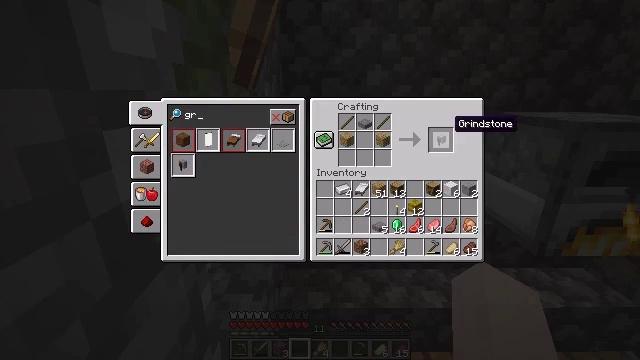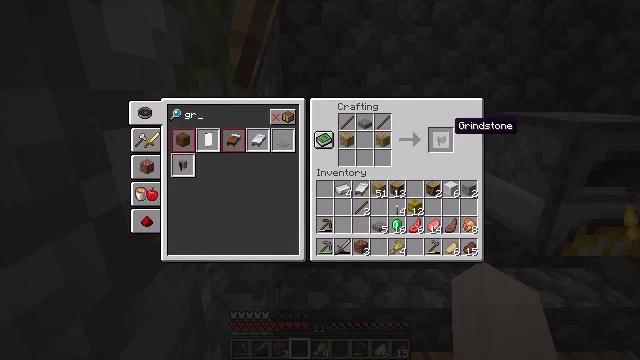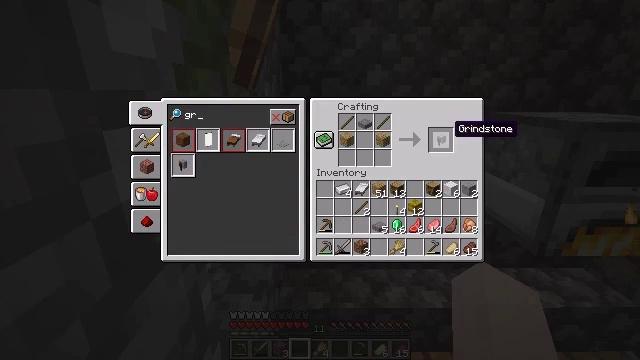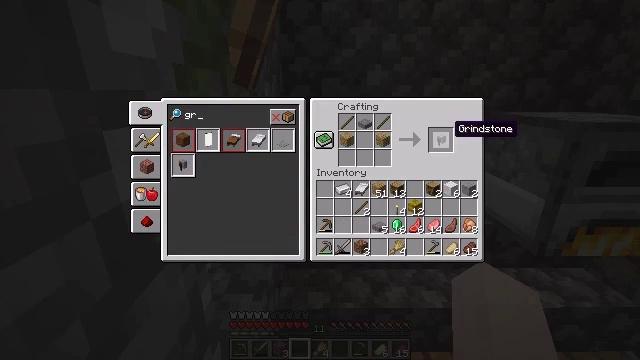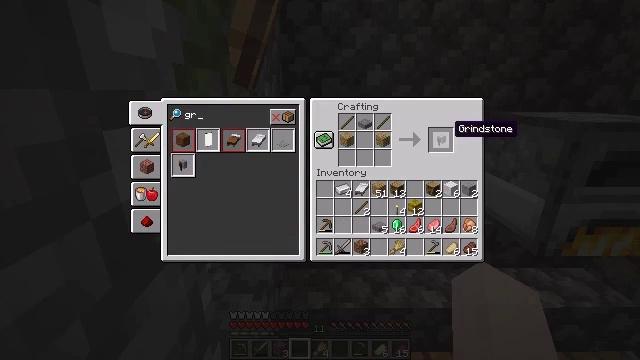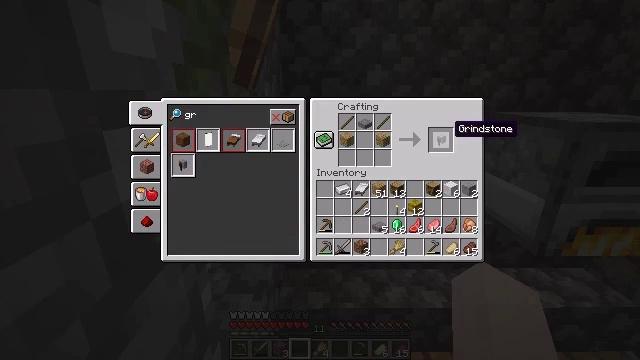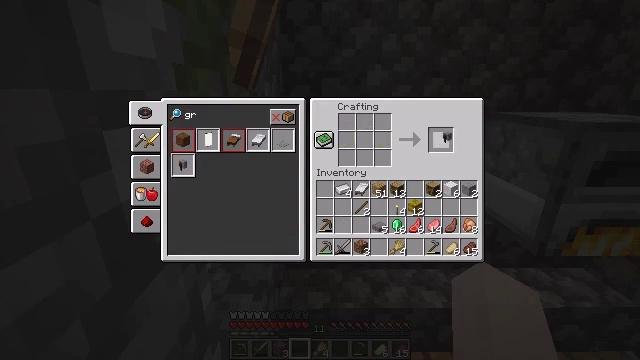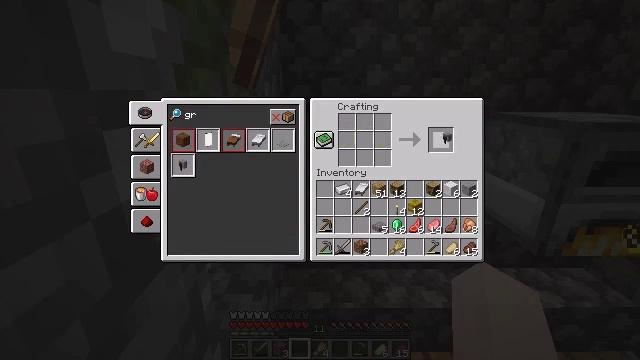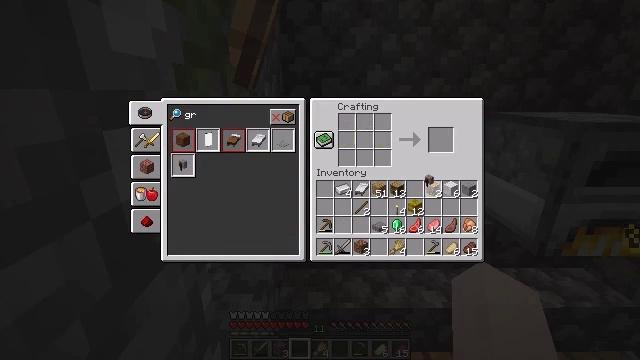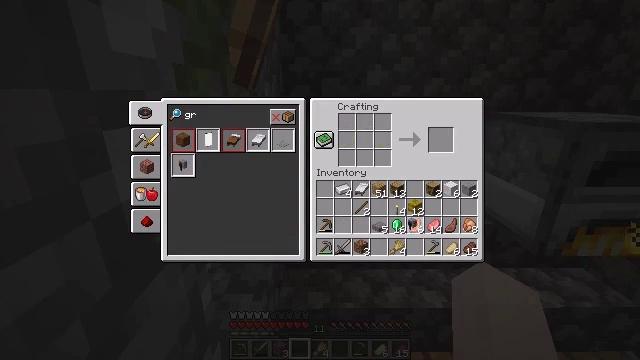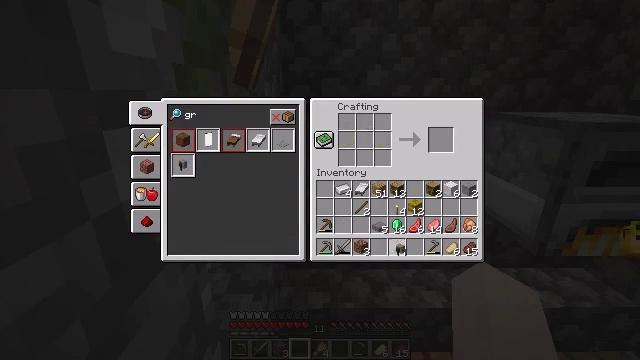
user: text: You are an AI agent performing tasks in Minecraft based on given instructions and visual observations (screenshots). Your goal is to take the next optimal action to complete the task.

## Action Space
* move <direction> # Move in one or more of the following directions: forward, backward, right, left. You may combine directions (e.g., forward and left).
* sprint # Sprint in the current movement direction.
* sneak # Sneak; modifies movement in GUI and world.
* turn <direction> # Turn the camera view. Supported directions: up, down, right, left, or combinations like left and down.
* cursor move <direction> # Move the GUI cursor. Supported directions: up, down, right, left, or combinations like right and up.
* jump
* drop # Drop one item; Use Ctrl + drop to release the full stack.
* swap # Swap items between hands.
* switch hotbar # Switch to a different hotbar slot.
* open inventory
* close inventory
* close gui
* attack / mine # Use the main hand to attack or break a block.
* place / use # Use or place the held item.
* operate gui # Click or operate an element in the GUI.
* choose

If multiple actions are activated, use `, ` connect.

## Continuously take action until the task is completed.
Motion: motion action
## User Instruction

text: Make a grindstone using the crafting table.
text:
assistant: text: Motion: no_op
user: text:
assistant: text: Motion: no_op
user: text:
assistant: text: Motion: no_op
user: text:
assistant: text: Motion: no_op
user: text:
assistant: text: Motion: no_op
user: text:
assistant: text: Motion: operate gui
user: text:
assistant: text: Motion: operate gui
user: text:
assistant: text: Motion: cursor move left and down
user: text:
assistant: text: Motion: cursor move left and down
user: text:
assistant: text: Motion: cursor move left and down
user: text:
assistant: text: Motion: no_op